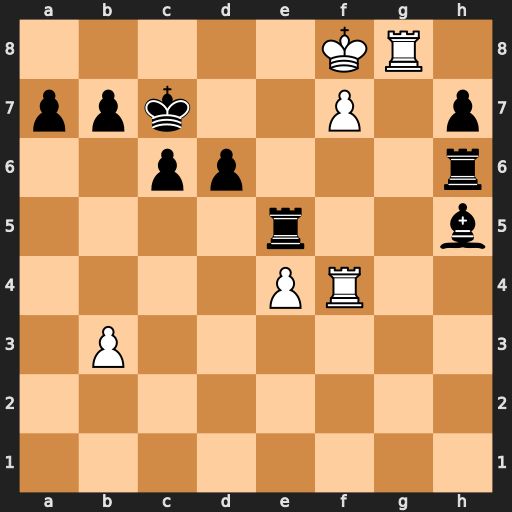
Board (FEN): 5KR1/ppk2P1p/2pp3r/4r2b/4PR2/1P6/8/8
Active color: w
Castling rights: -
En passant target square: -
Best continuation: Kg7 Bxf7 Rxf7+ Kb6 Kxh6